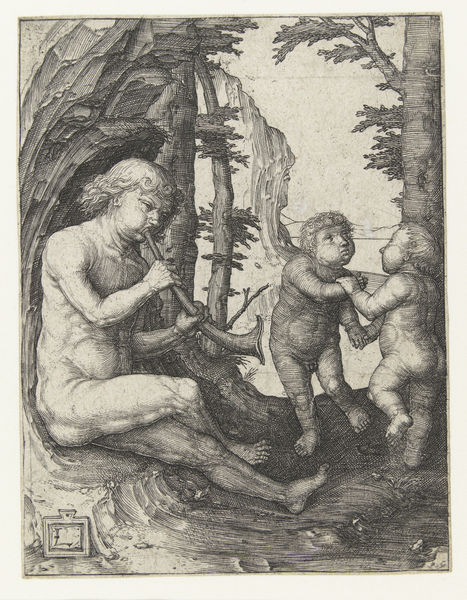
Titel: Jongen met blaasinstrument
Künstler: Lucas van Leyden
Standort: Amsterdam
Institution: Rijksmuseum
Schlagwörter: baum, gemälde, kopf, nackt, weiß, menschen, schwarz, zeichnung, instrument, musik, tanzen, wald, kinder, engel, ad, flöte, fröhlich, blasen, trompete, blasinstrument, tute